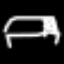
Label: bed